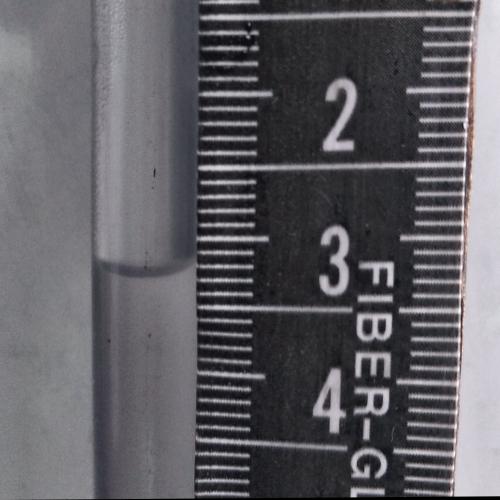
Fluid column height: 3.2 cm